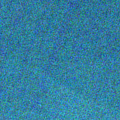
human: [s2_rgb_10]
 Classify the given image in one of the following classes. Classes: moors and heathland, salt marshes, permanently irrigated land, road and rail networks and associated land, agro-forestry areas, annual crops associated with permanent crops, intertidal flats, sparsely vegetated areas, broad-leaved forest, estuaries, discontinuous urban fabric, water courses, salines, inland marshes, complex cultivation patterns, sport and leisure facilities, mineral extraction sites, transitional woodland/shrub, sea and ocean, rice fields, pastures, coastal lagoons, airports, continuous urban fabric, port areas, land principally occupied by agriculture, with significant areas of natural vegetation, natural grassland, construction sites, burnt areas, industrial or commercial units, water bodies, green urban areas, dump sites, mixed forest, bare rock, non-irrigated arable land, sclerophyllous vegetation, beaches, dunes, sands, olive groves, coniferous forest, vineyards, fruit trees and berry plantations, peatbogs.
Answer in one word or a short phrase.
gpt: sea and ocean